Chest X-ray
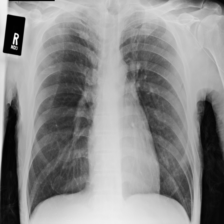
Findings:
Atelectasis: negative
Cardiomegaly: negative
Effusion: negative
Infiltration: negative
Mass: negative
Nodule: negative
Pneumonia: negative
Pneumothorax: negative
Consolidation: negative
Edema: negative
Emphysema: negative
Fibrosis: negative
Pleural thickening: negative
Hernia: negative